Field crop: maize
Growth stage: 1
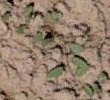
Species: convolvulus